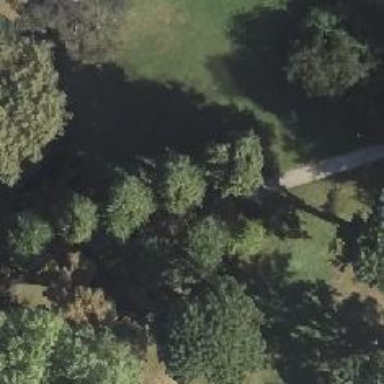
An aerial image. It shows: Landmark tree with broadleaved deciduous leaves.